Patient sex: F
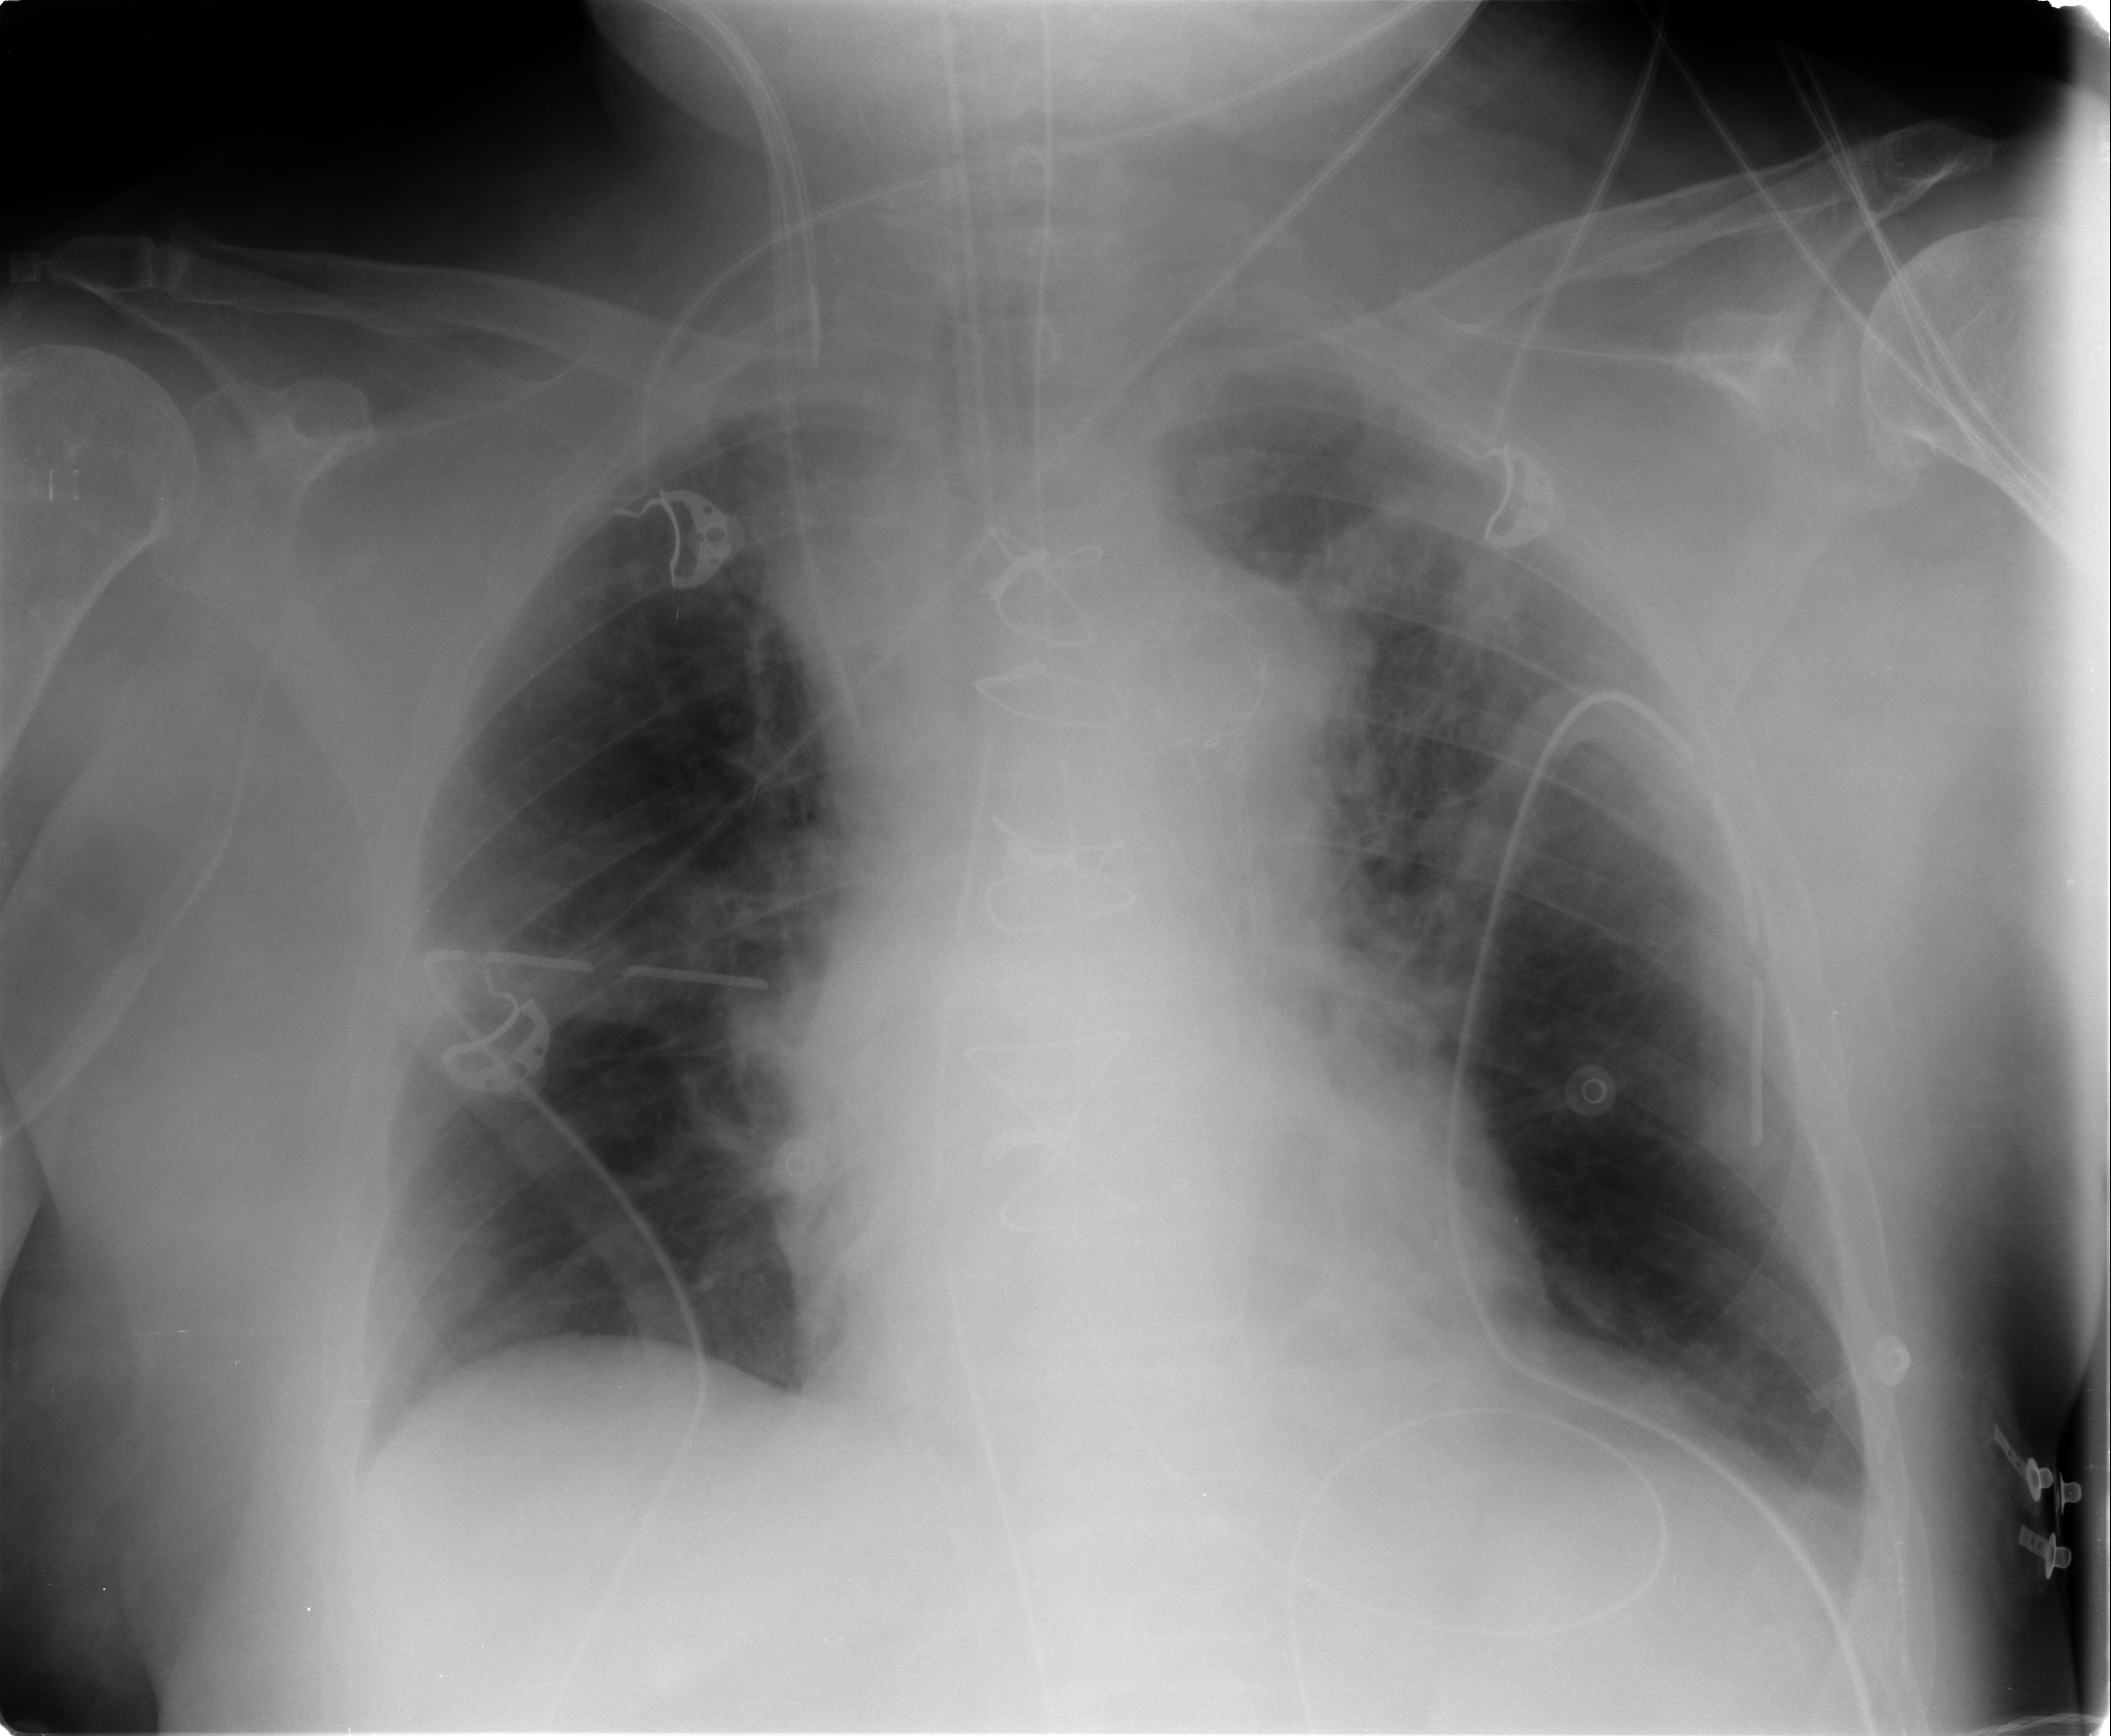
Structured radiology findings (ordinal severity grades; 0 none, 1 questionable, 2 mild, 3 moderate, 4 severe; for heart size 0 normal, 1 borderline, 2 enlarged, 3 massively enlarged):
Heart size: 0
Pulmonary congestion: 1
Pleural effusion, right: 0
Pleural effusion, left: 0
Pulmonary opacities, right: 0
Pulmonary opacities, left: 0
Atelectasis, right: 2
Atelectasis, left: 2